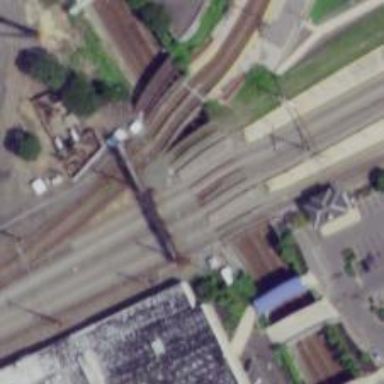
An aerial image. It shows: Bridge over electrified railway with contact lines.